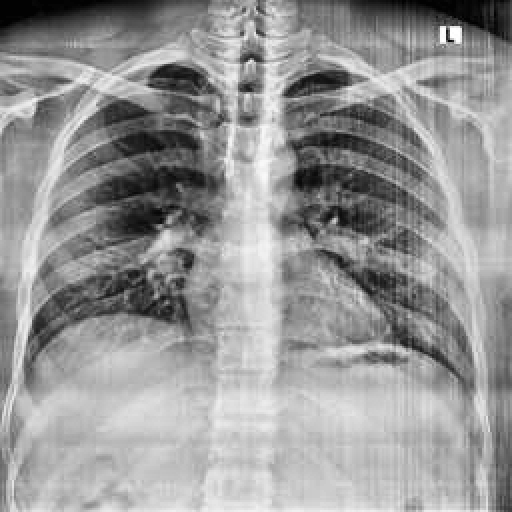
Finding: NORMAL